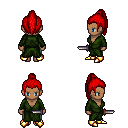
a pixel art fantasy rpg character, female body template, human, dark skin, green robe, teal pants, red long topknot hairstyle, gold boots, dagger, four views (front, back, left, right), 2x2 character sprite sheet, small pixel art, hard edges, no anti-aliasing